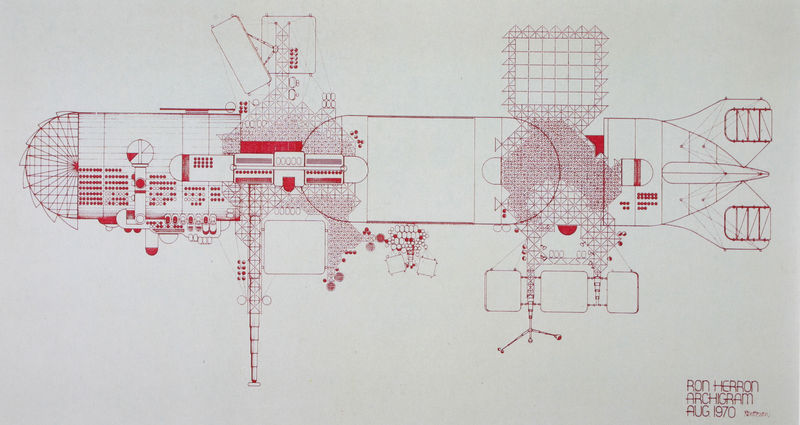
Titel: Instant-City-Airship
Künstler: Archigram
Schlagwörter: flügel, weiß, skizze, zeichnung, gebäude, rot, architektur, feld, gitter, kreis, oval, ruder, schwanz, papier, leere, grafik, graphik, linien, hof, kuppel, treppe, treppen, strahlen, druck, räume, entwurf, quadrate, apsis, plan, wendeltreppe, vorlage, raster, ballung, rumpf, antenne, grundriss, maßstab, bauplan, verdichtung, stadion, quadratur, zeppelin, raumschiff, luftschiff, fluggefährt, lusftschiff, raumfähre